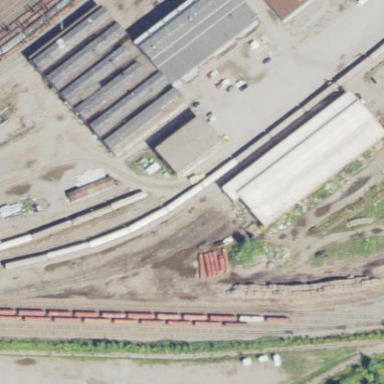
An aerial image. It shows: Industrial building with historic significance.